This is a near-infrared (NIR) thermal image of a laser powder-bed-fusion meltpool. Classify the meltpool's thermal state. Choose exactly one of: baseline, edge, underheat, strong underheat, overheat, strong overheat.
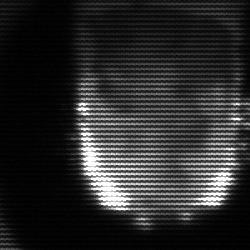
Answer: baseline